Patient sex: M
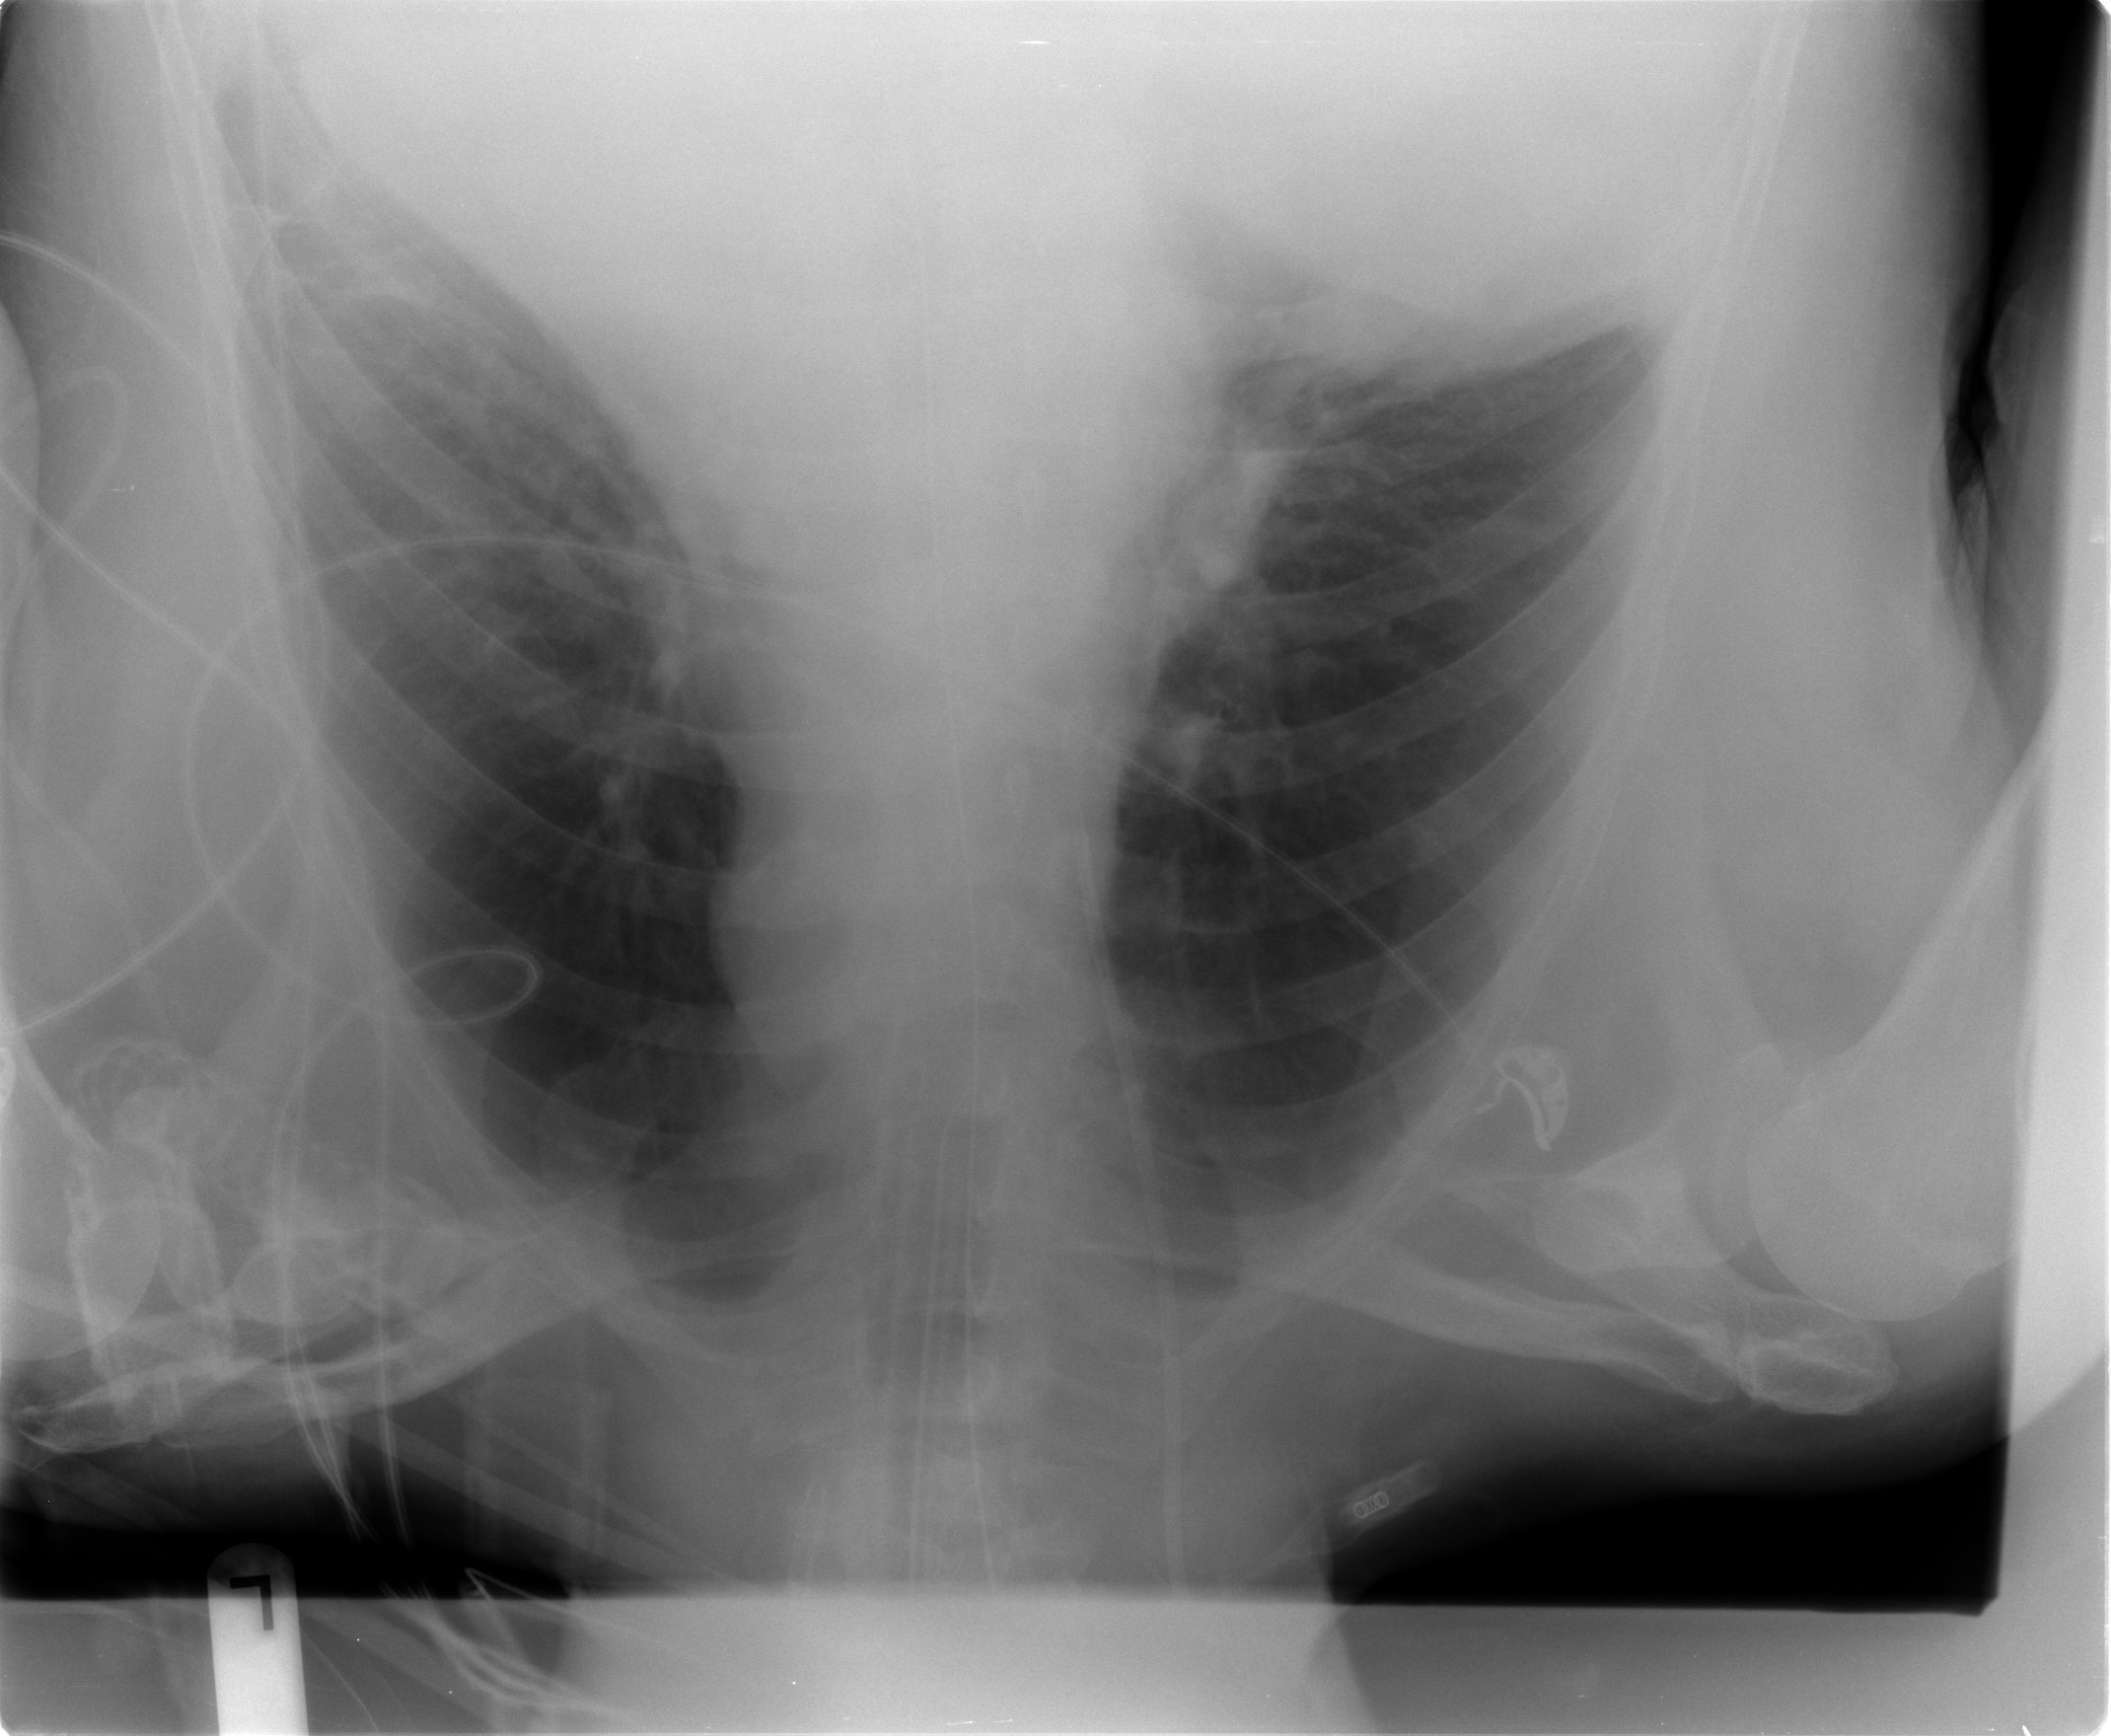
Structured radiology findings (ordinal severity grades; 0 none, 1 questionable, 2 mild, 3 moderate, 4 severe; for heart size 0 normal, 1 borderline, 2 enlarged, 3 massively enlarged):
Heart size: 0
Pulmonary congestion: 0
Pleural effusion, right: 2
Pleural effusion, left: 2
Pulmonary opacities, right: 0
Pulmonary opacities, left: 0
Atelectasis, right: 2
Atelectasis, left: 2